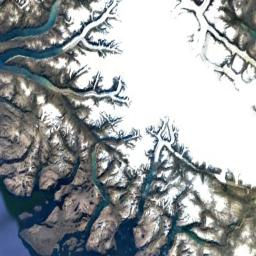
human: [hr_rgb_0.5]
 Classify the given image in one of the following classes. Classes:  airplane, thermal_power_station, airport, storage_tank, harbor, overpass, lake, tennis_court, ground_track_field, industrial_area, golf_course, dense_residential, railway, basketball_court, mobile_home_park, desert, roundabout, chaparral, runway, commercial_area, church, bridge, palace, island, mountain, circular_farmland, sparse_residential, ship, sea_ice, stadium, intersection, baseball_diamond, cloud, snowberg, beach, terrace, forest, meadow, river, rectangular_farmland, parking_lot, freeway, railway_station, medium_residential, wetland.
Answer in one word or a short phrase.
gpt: snowberg